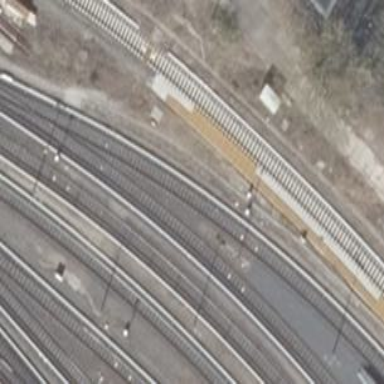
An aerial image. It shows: Yard serving the electrified light rail system.